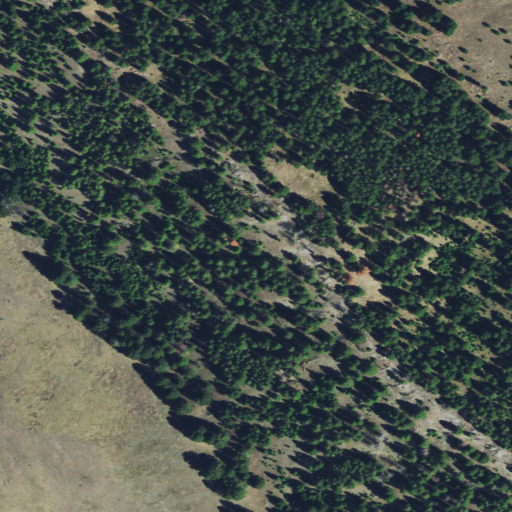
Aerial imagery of mountain in Montana named Campbell Mountain containing evergreen forest, grassland, and shrub